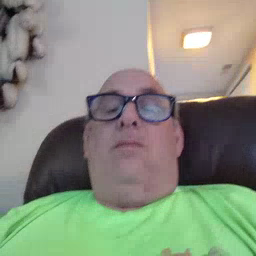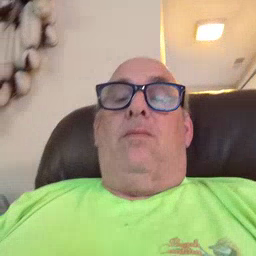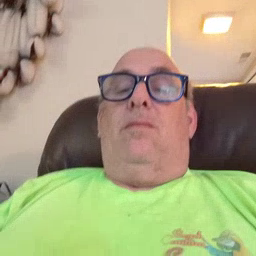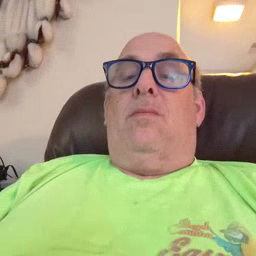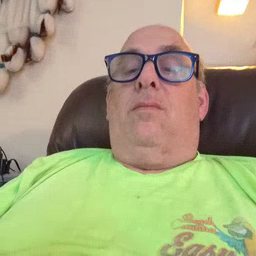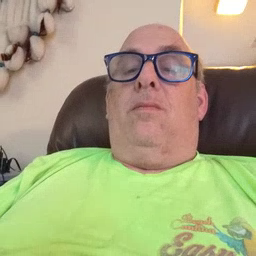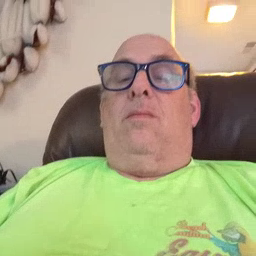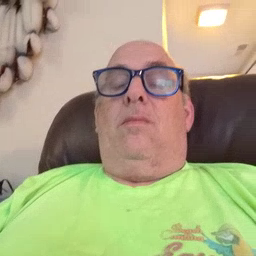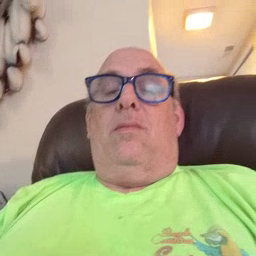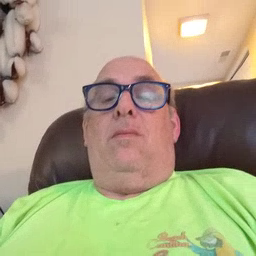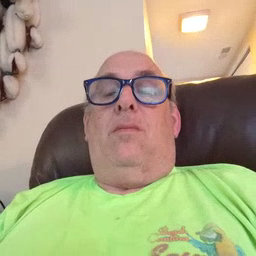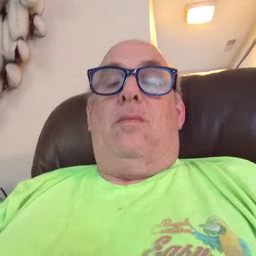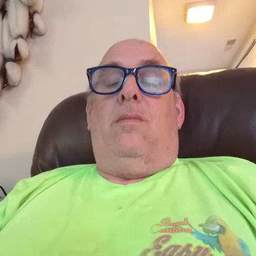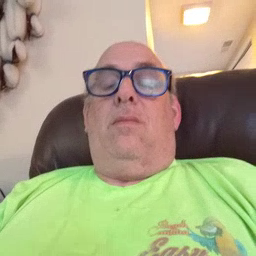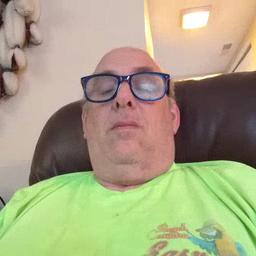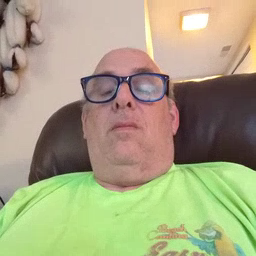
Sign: who